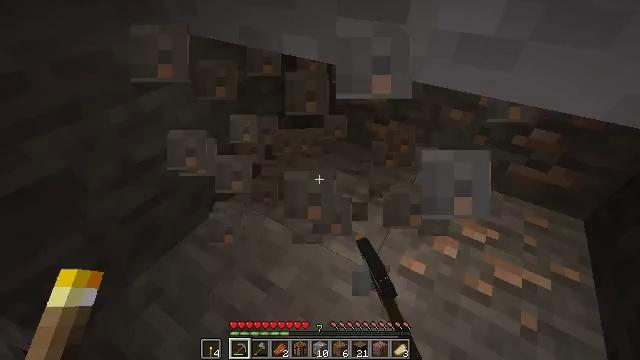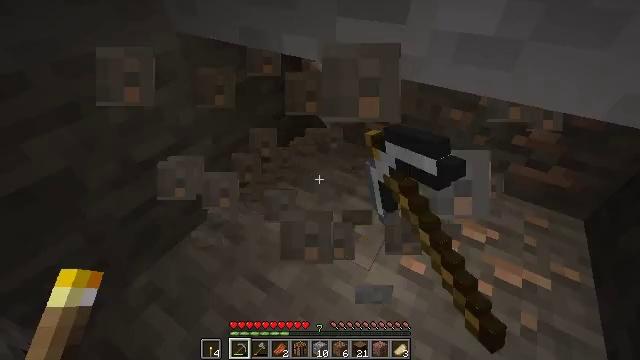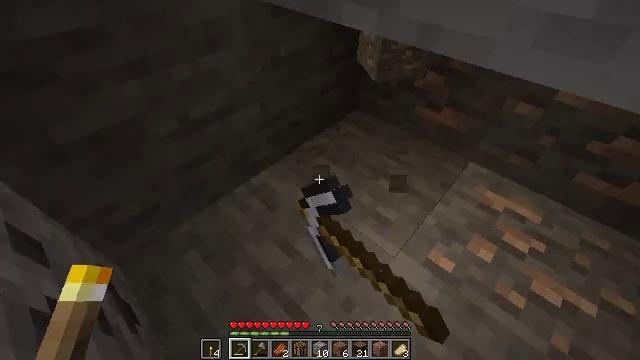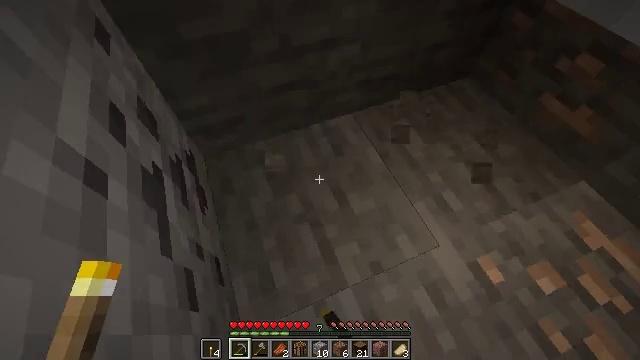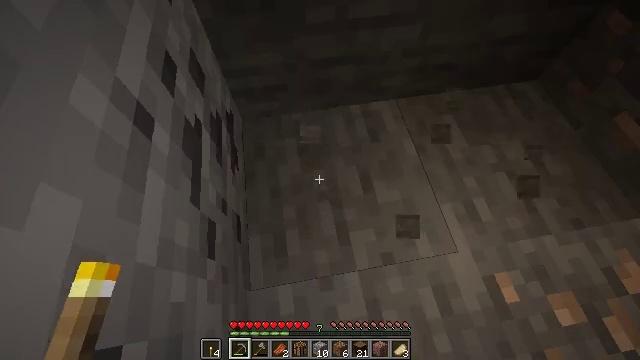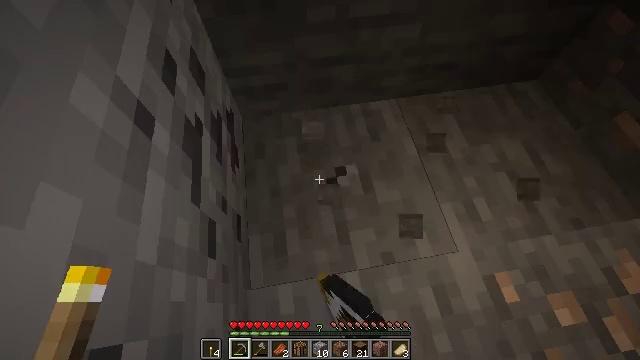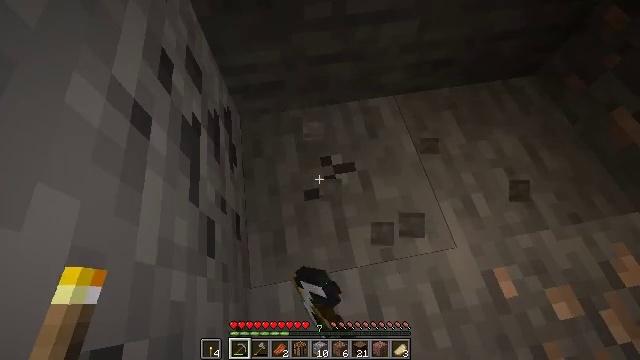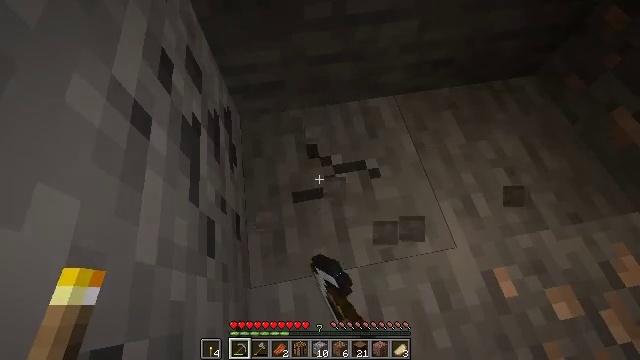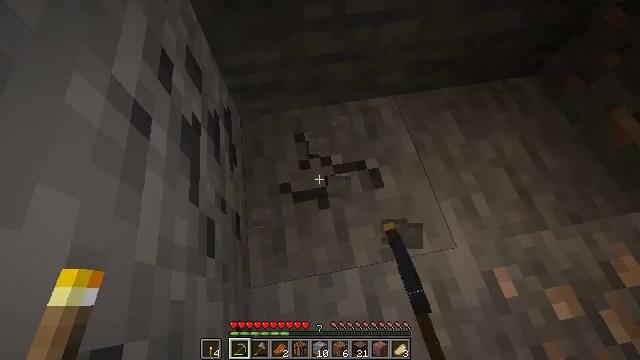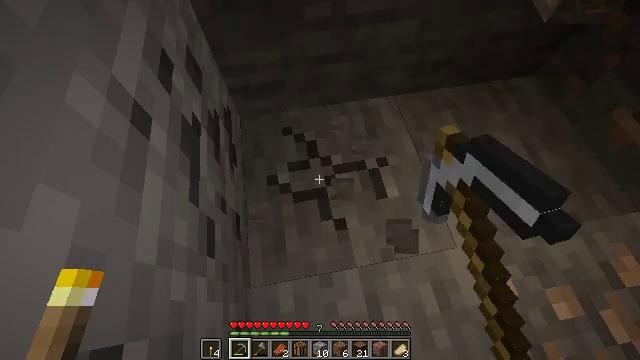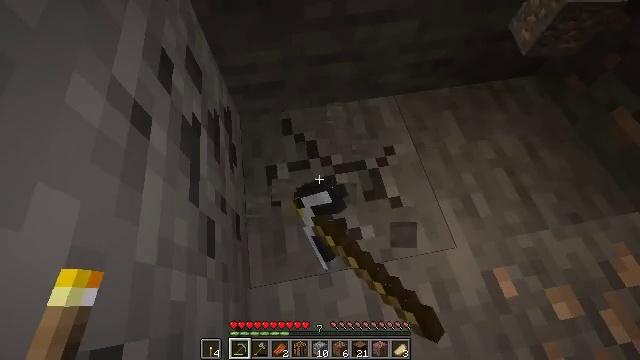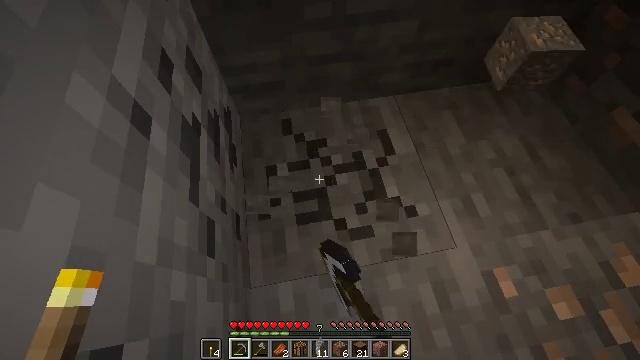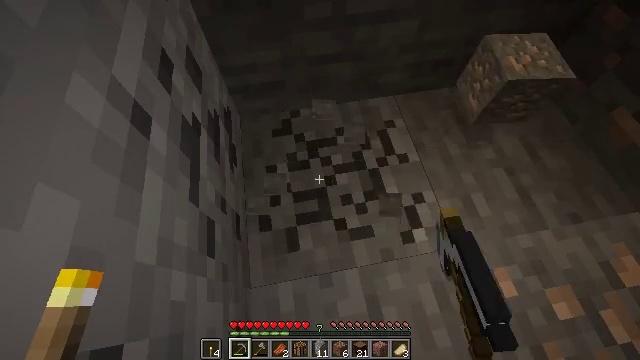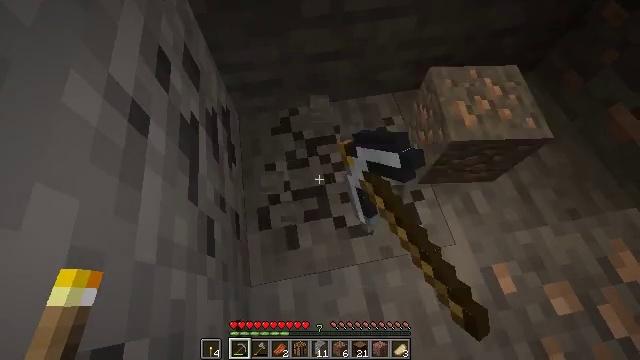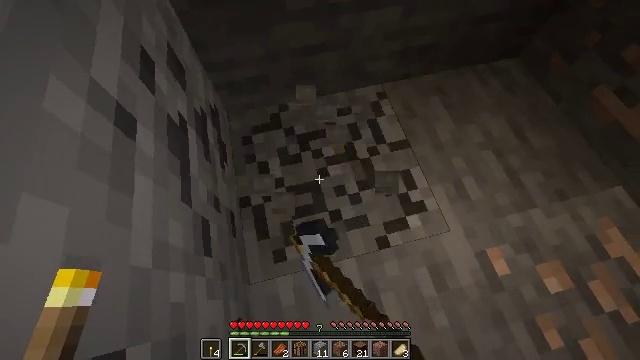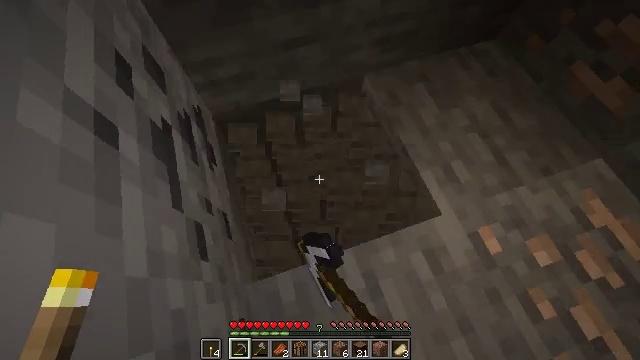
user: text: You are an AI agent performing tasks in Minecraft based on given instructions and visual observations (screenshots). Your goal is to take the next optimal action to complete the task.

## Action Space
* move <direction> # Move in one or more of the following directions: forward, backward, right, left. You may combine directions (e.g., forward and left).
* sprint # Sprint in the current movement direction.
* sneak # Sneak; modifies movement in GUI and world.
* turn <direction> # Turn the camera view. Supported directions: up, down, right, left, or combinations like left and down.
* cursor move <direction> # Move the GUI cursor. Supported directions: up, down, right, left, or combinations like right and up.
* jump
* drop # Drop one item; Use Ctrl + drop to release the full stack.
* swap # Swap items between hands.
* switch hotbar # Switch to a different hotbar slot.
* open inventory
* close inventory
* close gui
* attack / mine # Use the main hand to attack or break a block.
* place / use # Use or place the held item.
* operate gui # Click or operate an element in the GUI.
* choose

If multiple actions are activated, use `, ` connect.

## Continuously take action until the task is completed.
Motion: motion action
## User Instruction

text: Collect stone from the mine.
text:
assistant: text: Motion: sneak, attack / mine
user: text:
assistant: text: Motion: sneak, turn left and down, attack / mine
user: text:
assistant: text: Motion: sneak, turn left and down, attack / mine
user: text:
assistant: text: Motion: sneak, turn left and down, attack / mine
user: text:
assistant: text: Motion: sneak, attack / mine
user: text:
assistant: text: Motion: sneak, attack / mine
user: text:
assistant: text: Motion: sneak, attack / mine
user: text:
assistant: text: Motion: sneak, attack / mine
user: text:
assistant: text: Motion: sneak, attack / mine
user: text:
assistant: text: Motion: sneak, attack / mine
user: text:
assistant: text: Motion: sneak, attack / mine
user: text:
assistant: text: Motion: sneak, attack / mine
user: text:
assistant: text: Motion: sneak, attack / mine
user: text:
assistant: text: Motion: sneak, turn right and down, attack / mine
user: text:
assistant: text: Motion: move left, sneak, turn right and down, attack / mine
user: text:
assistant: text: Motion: move forward and move left, sneak, turn right, attack / mine
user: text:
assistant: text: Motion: move forward and move left, sneak, turn right and up, attack / mine
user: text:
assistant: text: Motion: move forward and move left, sneak, turn right and up, attack / mine
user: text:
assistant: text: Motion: move forward and move left, sneak, turn right and up, attack / mine
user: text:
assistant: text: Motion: move forward and move left, sneak, turn right, attack / mine
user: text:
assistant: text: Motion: move forward and move left, sneak, turn right, attack / mine
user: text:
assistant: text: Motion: move forward and move left, sneak, turn right, attack / mine
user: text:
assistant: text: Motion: move forward and move left, sneak, attack / mine
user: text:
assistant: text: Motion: move forward and move left, sneak, attack / mine
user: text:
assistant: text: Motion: move forward and move left, sneak, attack / mine
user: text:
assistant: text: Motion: move forward and move left, sneak, attack / mine
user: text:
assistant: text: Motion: move forward and move left, sneak, attack / mine
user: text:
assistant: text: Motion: move forward and move left, sneak, attack / mine
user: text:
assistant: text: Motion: move forward and move left, sneak, turn down, attack / mine
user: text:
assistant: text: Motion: move forward and move left, sneak, turn right, attack / mine